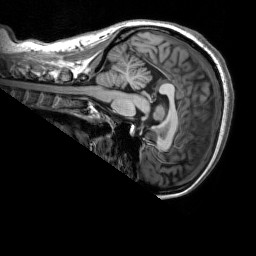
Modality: T1w
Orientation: sagittal
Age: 35
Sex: female
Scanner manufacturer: siemens
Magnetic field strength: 3 T
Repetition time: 2.53 s
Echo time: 0.00277 s